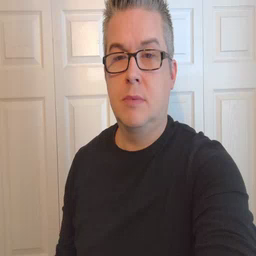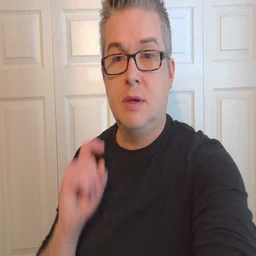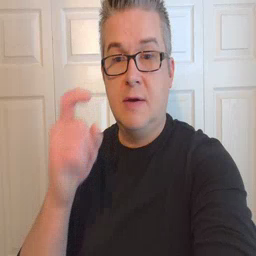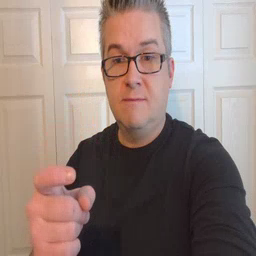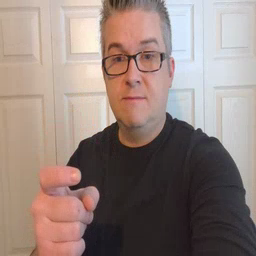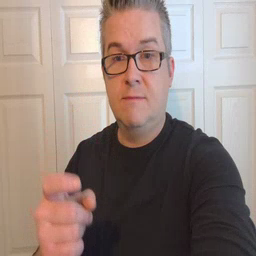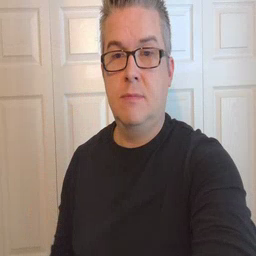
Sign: gift